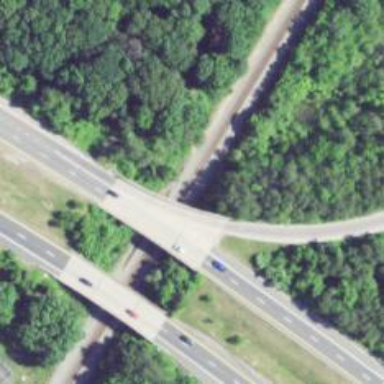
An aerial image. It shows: Bridge along trunk link highway.